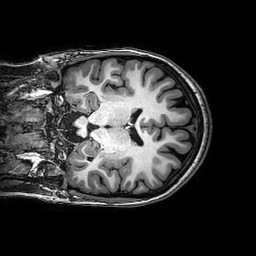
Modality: T1w
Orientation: coronal
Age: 18
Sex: female
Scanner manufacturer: philips
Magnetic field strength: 3 T
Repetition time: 0.008162 s
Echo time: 0.00374 s